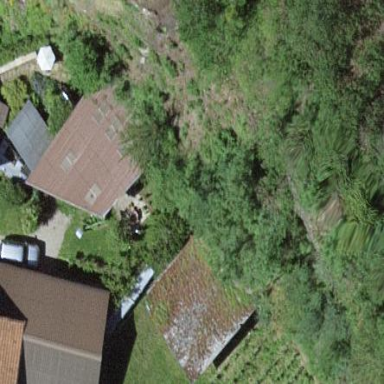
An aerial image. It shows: View of roof of building.